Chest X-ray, PA view. Patient: 66 years old, sex M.
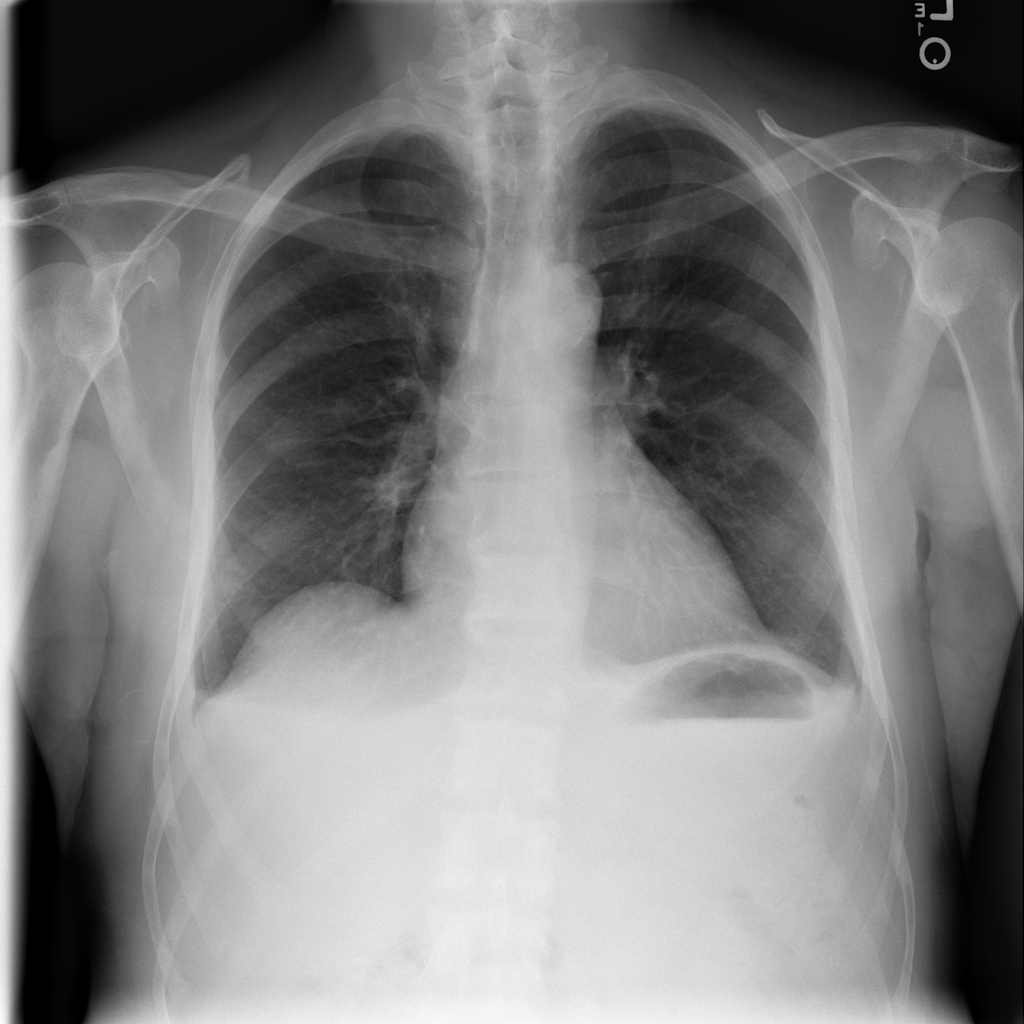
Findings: No Finding